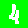
Digit: 4